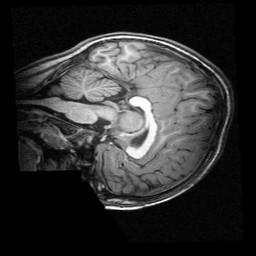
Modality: T1w
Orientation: sagittal
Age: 9
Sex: female
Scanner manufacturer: siemens
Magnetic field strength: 3 T
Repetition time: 2.3 s
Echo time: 0.00336 s